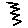
Label: zigzag